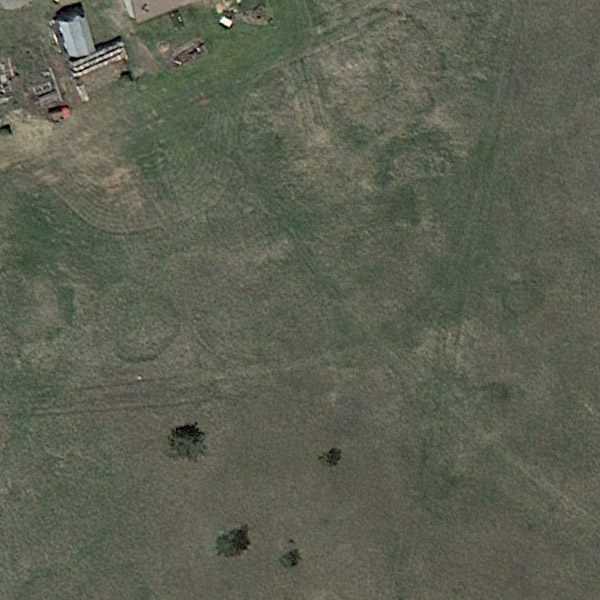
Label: Meadow